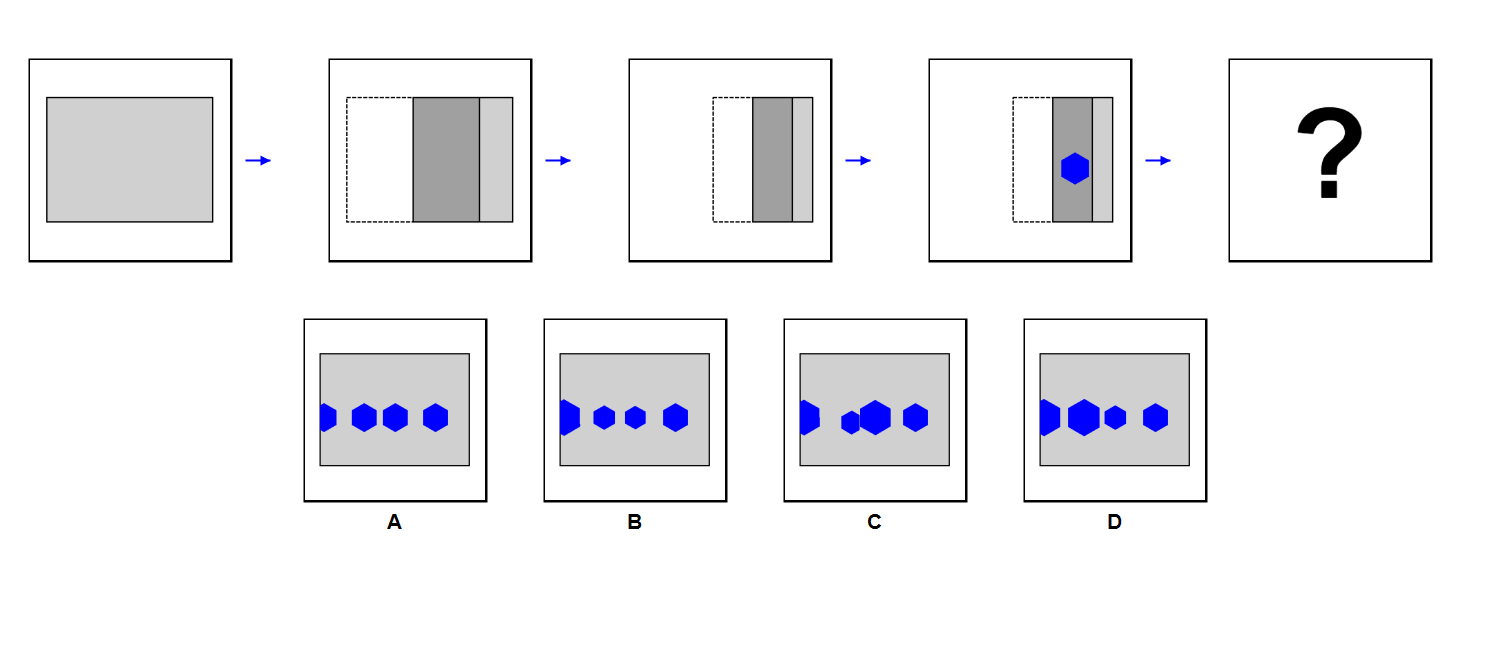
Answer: A